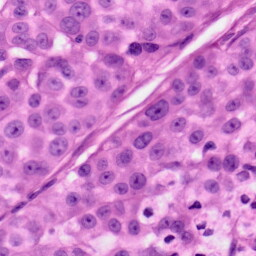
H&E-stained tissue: Skin